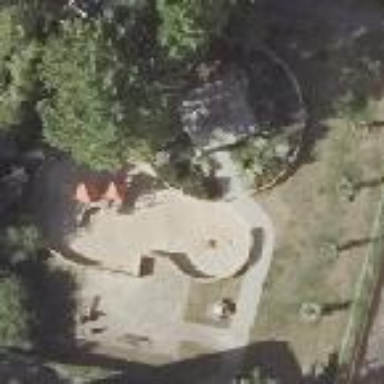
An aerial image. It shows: Playground area for leisure land.